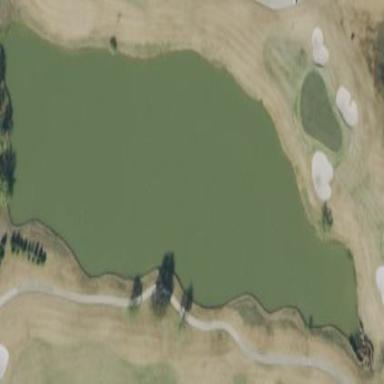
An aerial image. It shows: Water hazard in golf course. The hazard is natural water feature.